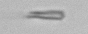
Label: fiber